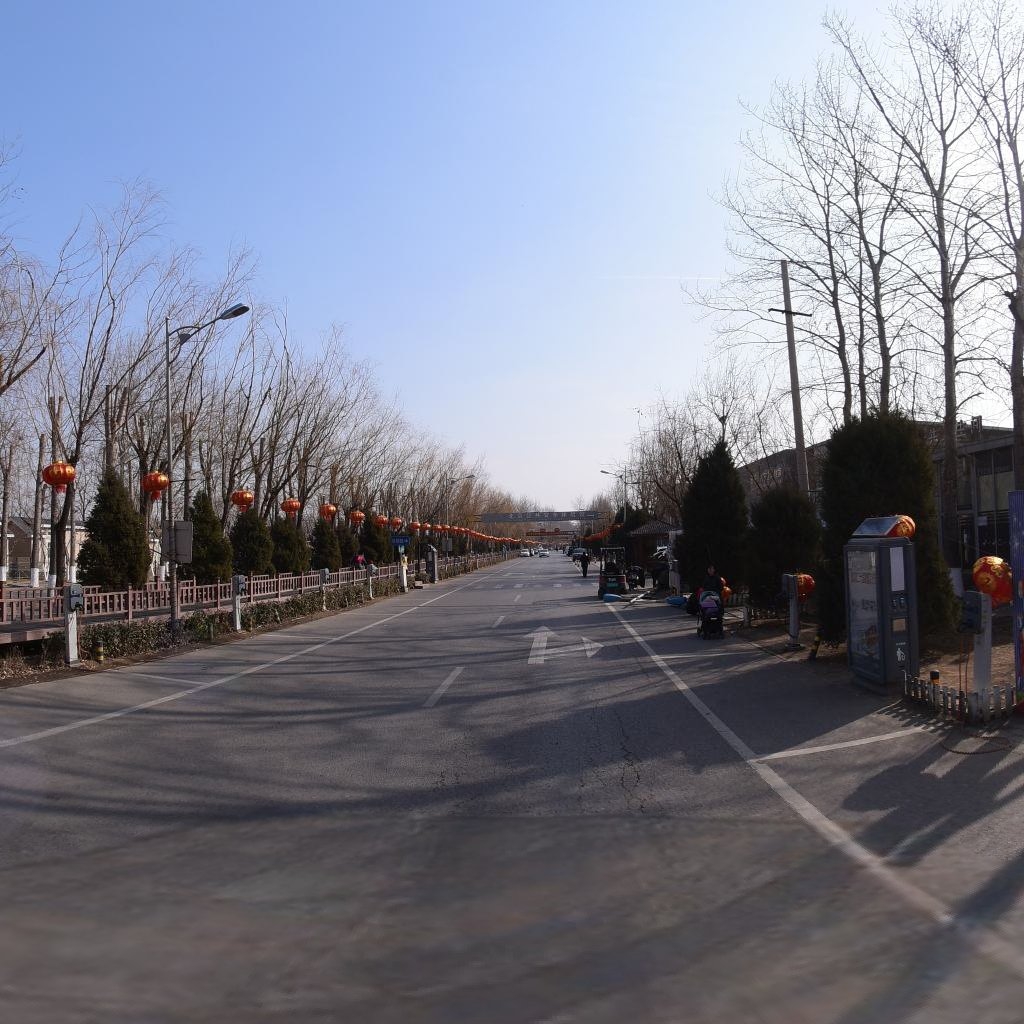
Region: Chaoyang
Road damage annotations: alligator crack, longitudinal crack, manhole cover